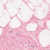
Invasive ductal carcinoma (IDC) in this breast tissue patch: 0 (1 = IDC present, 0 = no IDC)